Question: Attached is my decision table, where in I'm using several times in my condition. Is there any way that we can create an alias for (for example, S) and use that alias in my condition instead of using the entire line every time?
CONDITION
sv2.SV202_CompMedProcedId.get(""SV202-02"").Value >= '70010' && sv2.SV202_CompMedProcedId.get(""SV202-02"").Value <= '76499' || sv2.SV202_CompMedProcedId.get(""SV202-02"").Value >= '76506' && sv2.SV202_CompMedProcedId.get(""SV202-02"").Value <= '76999' || sv2.SV202_CompMedProcedId.get(""SV202-02"").Value >= '77001' && sv2.SV202_CompMedProcedId.get(""SV202-02"").Value <= '77032' || sv2.SV202_CompMedProcedId.get(""SV202-02"").Value >= '77051' && sv2.SV202_CompMedProcedId.get(""SV202-02"").Value <= '77059' || sv2.SV202_CompMedProcedId.get(""SV202-02"").Value >= '77071' && sv2.SV202_CompMedProcedId.get(""SV202-02"").Value <= '77084' || sv2.SV202_CompMedProcedId.get(""SV202-02"").Value >= '77261' && sv2.SV202_CompMedProcedId.get(""SV202-02"").Value <= '77999' || sv2.SV202_CompMedProcedId.get(""SV202-02"").Value >= '78000' && sv2.SV202_CompMedProcedId.get(""SV202-02"").Value <= '79999'
where sv2 is the object and SV2 is the class
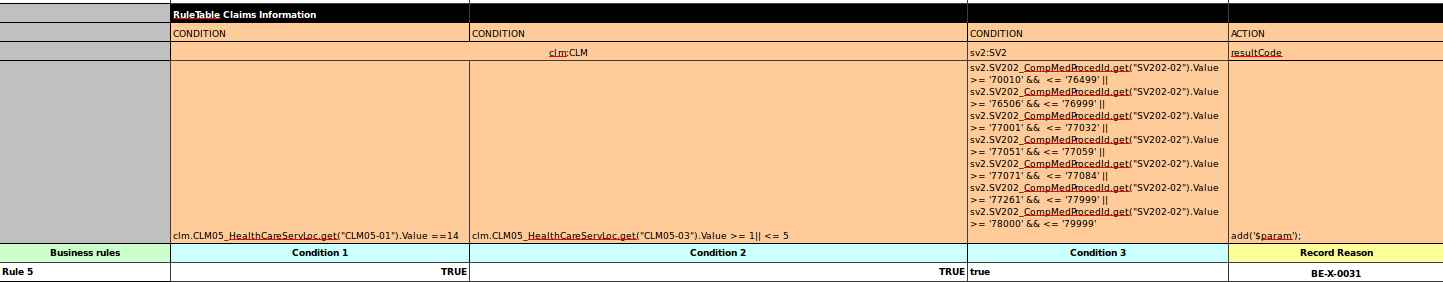
Answer: Yes, you can use an alias. Change your condition to:
'$s : sv2.SV202_CompMedProcedId.get("SV202-02").Value >= '70010' && $s <= '76499' || $s >= '76506' && $s <= '76999' || $s >= '77001' && $s <= '77032' || $s >= '77051' && $s <= '77059' || $s >= '77071' && $s <= '77084' || $s >= '77261' && $s <= '77999' || $s >= '78000' && $s <= '79999''